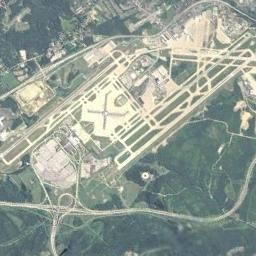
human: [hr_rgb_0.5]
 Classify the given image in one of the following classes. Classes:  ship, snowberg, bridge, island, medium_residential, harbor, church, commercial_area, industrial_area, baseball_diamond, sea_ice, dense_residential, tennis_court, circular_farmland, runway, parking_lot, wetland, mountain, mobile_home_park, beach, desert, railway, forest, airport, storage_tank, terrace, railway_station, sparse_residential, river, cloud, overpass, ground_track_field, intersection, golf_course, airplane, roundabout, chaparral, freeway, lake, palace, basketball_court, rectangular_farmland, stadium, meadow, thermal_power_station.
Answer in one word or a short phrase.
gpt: airport